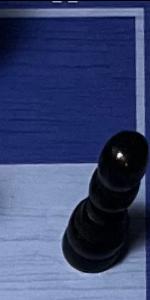
Label: Pawn_Black